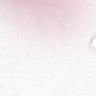
Metastatic tissue present: no